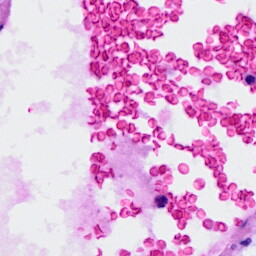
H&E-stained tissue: Ovarian